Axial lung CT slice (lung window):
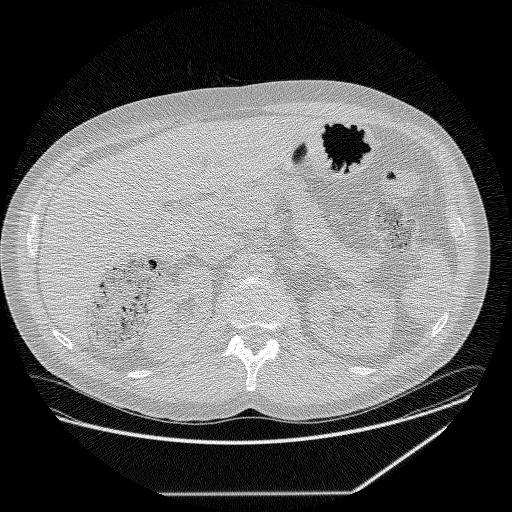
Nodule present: no